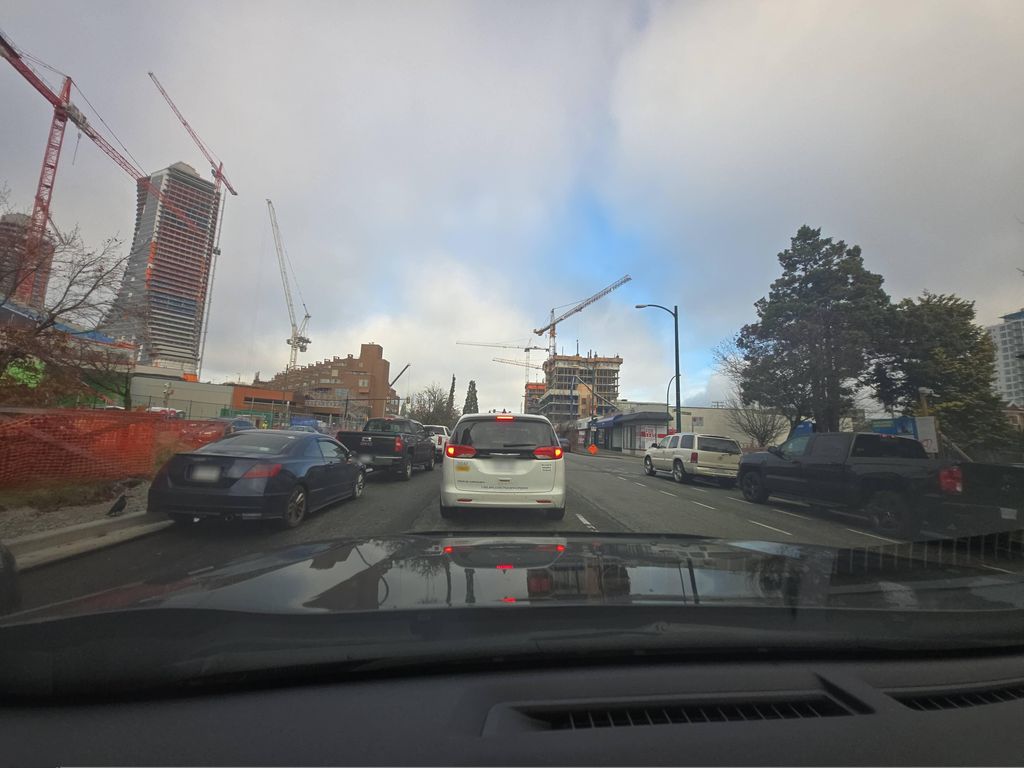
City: vancouver